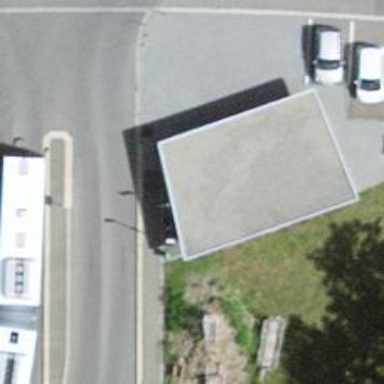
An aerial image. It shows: Platform for public transport on the road.